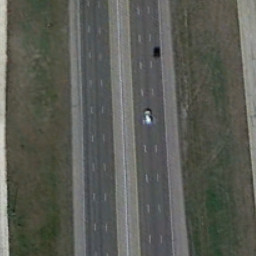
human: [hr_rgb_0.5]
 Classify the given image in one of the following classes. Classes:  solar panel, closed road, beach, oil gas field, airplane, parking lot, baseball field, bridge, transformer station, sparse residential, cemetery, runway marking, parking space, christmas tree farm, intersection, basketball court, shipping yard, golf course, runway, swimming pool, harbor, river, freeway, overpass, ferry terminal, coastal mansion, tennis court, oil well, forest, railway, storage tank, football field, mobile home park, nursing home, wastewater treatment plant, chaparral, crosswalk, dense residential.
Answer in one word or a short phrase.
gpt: freeway